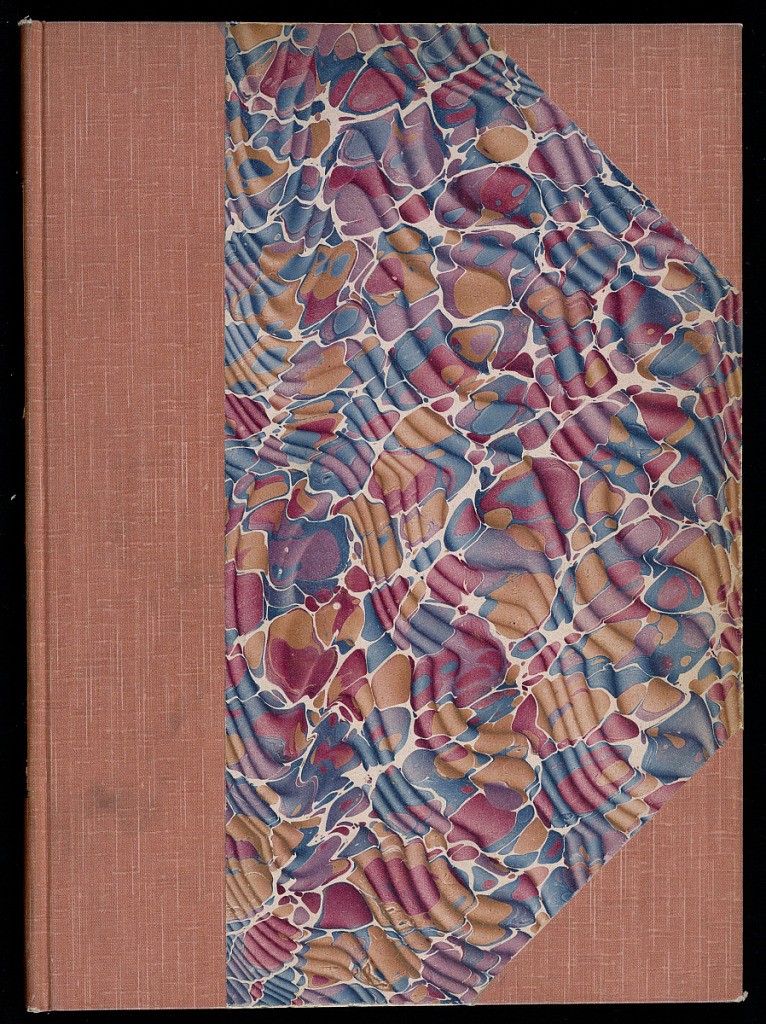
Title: Album of Prints: First, Second, and Third Book of Vases by Jacques-Philippe de Beauvais
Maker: Jacques-Philippe de Beauvais, French, 1739 – 1781
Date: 1760-1764
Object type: Album
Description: Album containing three series of vases designed and engraved by Jacques-Philippe de Beauvais. Each series contains six prints including a title page.